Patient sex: M
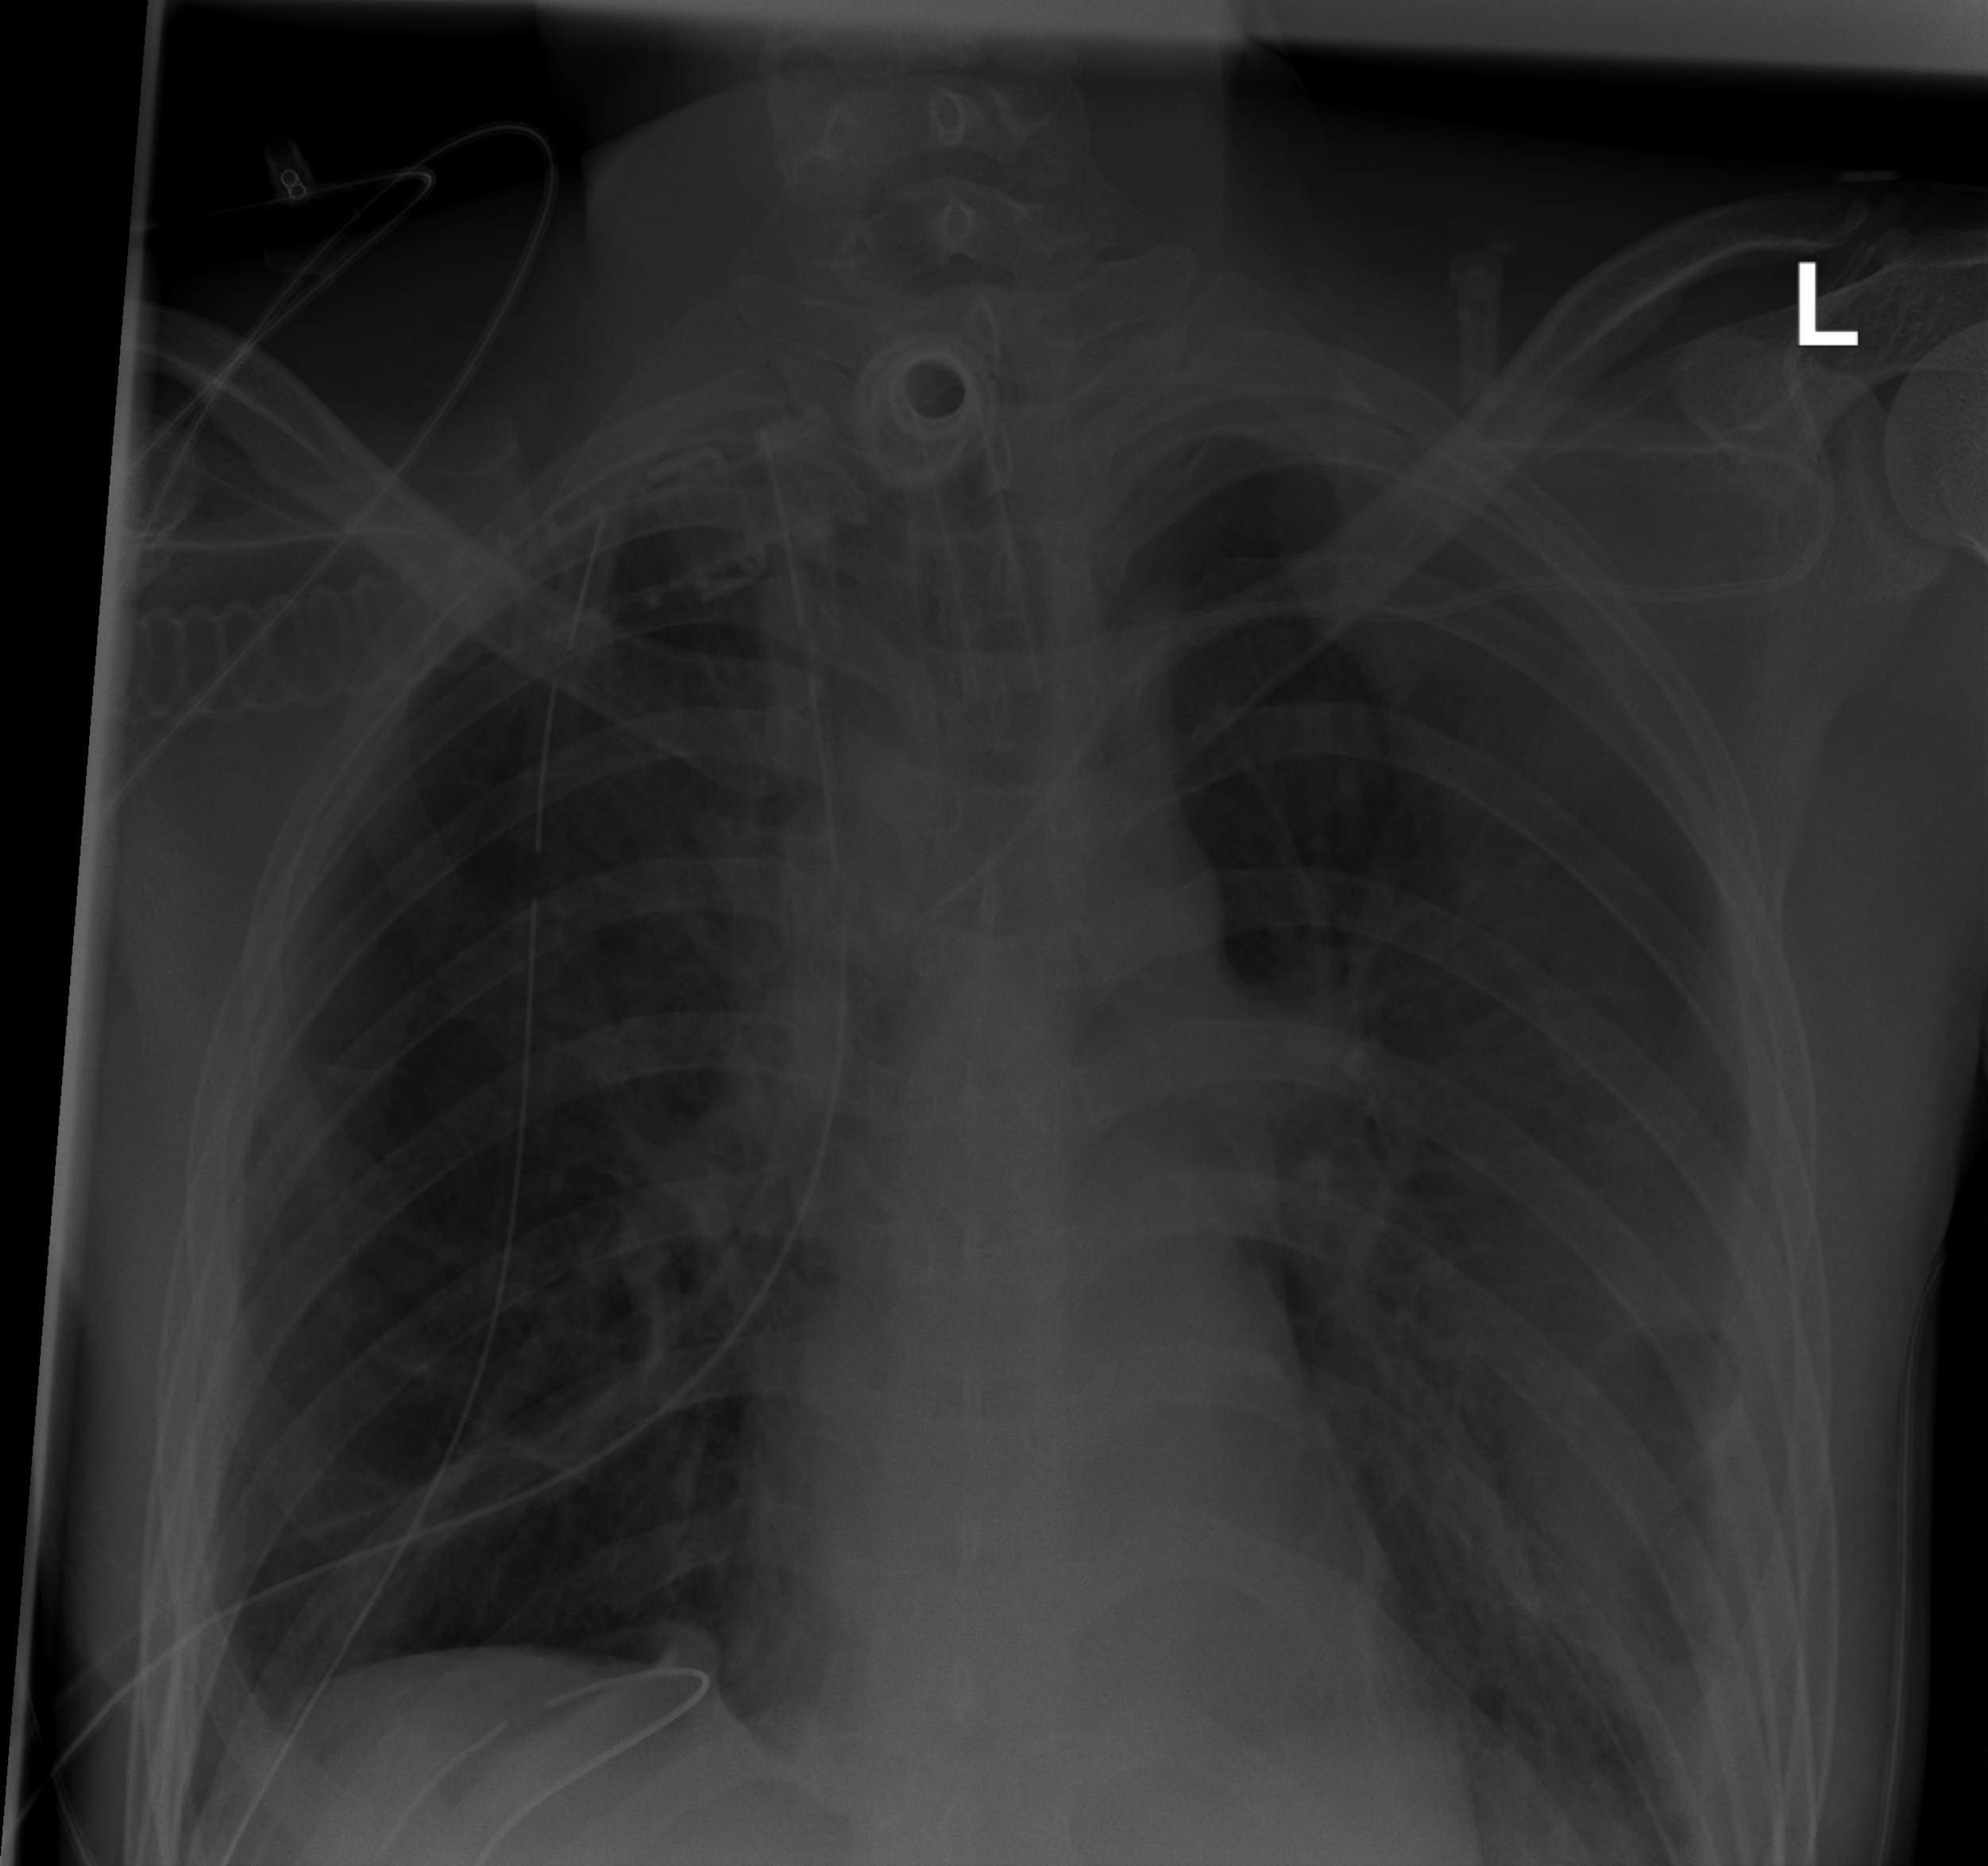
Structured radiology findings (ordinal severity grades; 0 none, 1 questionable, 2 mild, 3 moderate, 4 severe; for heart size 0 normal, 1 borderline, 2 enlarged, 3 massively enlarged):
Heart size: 0
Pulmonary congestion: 0
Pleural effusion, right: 0
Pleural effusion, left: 2
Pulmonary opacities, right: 0
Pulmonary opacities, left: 3
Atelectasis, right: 0
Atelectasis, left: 2